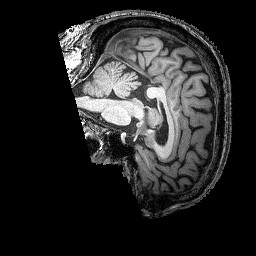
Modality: T1w
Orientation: sagittal
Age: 62
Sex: male
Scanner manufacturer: siemens
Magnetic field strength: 3 T
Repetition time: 2.25 s
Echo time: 0.00415 s